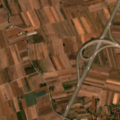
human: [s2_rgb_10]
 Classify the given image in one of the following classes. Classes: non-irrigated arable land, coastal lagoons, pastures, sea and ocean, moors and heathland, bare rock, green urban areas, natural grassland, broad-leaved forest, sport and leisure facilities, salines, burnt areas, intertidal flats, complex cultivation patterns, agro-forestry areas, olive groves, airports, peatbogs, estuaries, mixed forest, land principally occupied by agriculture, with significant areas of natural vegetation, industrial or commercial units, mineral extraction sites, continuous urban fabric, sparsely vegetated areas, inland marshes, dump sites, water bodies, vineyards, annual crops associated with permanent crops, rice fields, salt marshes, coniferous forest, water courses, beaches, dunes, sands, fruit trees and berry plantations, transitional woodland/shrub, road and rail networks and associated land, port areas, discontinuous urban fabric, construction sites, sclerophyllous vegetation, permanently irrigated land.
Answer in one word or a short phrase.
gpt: discontinuous urban fabric, non-irrigated arable land